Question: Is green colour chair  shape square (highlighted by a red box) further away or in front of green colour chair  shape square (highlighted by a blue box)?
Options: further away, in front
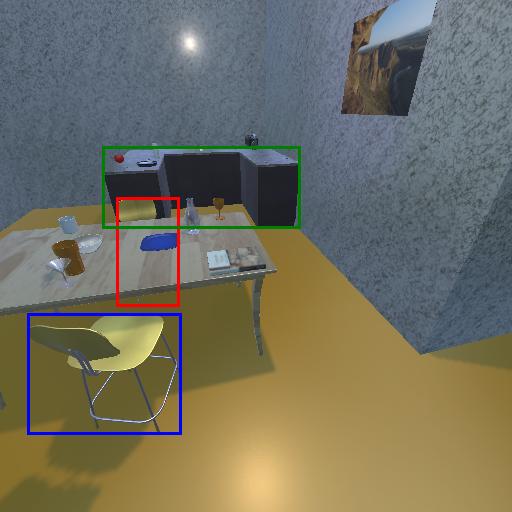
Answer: further away